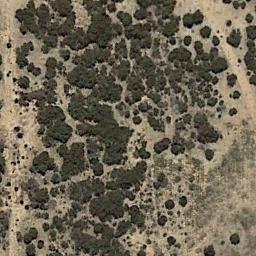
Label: chaparral